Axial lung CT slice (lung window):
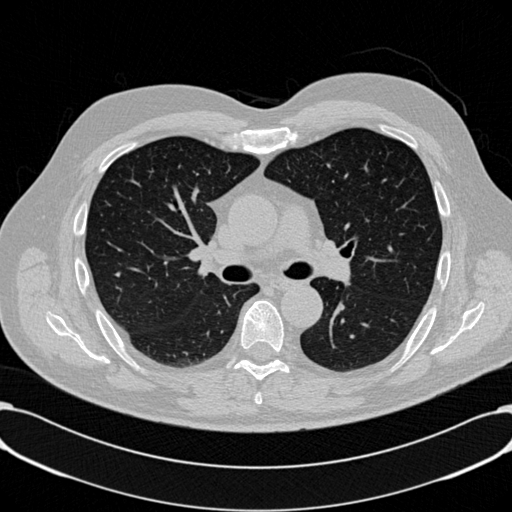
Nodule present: no